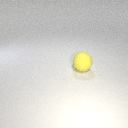
large yellow rubber sphere